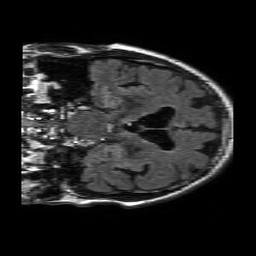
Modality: FLAIR
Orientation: coronal
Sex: male
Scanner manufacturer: philips
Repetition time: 11 s
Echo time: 0.125 s